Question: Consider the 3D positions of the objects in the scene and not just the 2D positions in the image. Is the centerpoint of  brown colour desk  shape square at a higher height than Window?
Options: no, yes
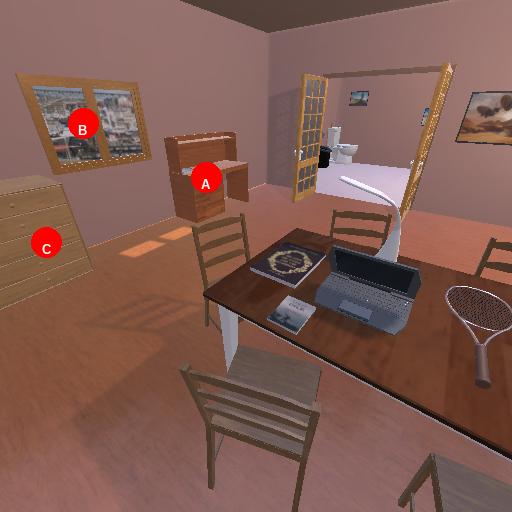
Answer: no